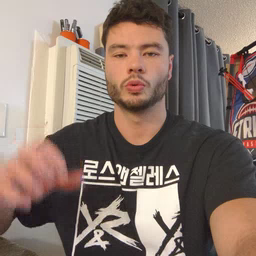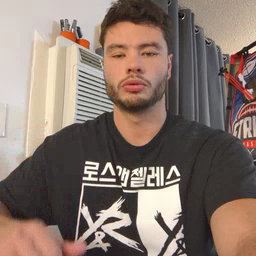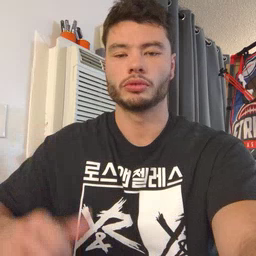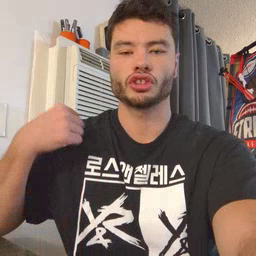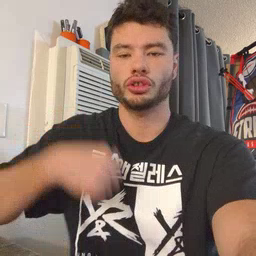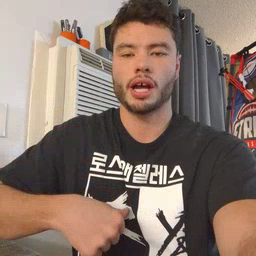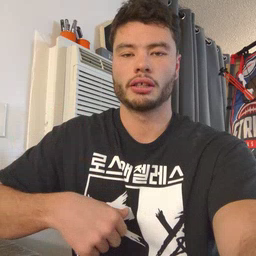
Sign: jacket